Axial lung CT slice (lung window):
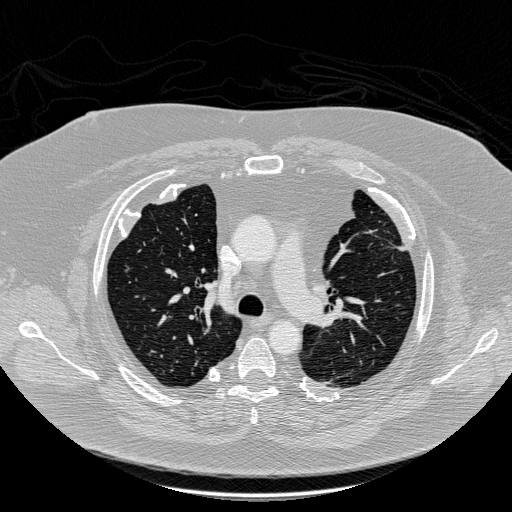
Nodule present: no